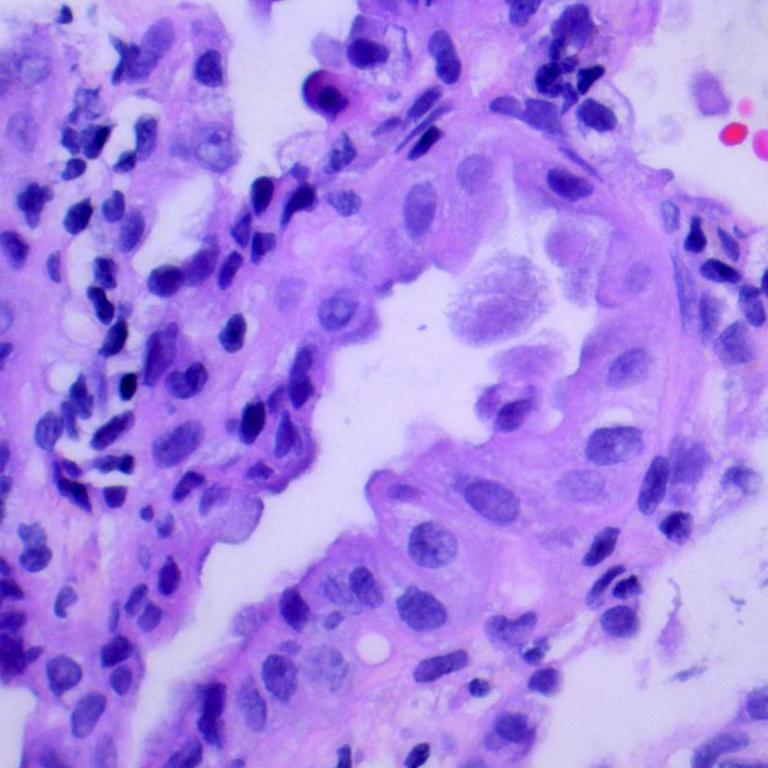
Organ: lung
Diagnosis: adenocarcinomas